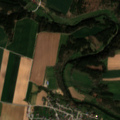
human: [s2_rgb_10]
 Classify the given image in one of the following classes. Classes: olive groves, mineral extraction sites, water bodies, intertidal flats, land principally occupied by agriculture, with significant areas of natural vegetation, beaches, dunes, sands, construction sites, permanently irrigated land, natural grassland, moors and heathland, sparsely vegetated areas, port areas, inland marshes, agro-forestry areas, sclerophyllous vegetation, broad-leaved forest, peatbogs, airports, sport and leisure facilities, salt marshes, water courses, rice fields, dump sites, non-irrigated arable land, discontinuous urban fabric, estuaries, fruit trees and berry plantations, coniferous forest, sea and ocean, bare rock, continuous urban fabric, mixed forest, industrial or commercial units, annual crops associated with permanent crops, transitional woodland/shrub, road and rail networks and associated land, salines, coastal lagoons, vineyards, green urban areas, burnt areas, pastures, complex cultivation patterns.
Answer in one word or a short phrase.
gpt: discontinuous urban fabric, non-irrigated arable land, land principally occupied by agriculture, with significant areas of natural vegetation, coniferous forest